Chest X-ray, AP view. Patient: 23 years old, sex M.
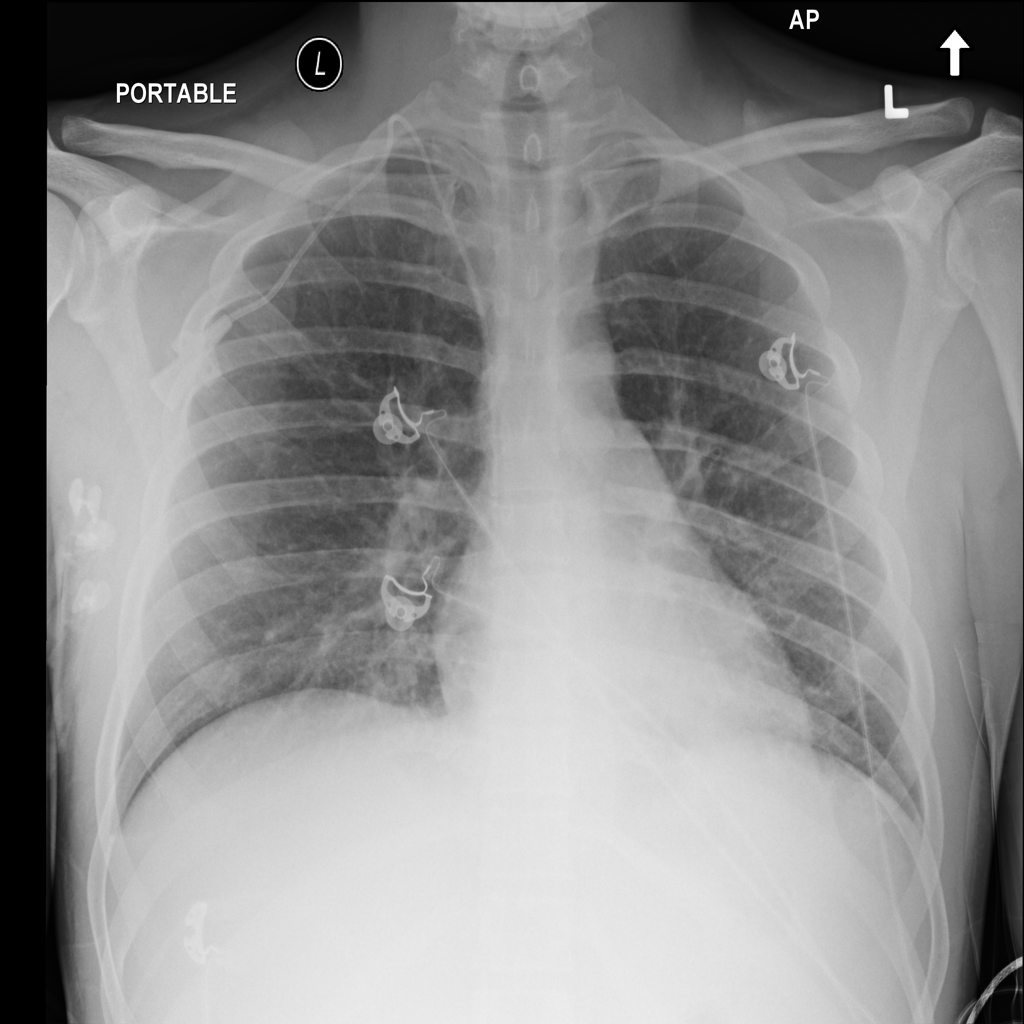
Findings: Atelectasis, Infiltration